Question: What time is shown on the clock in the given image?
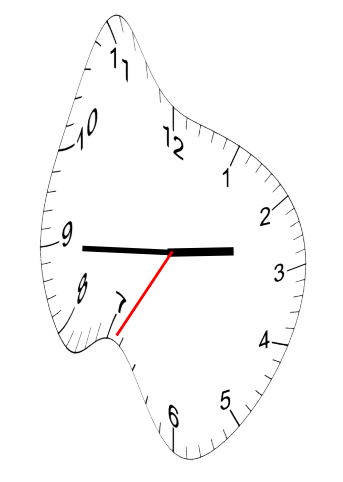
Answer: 02:44:35